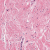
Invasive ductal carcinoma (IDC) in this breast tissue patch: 0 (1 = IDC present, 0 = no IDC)